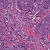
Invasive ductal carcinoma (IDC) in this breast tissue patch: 1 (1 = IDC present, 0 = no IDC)